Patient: sex F, age 26
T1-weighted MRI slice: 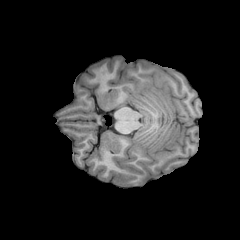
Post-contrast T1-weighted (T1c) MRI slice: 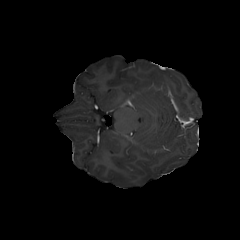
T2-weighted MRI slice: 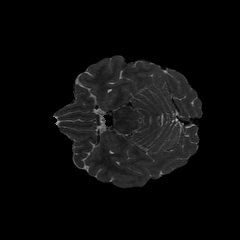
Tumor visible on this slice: no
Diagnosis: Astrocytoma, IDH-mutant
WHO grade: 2